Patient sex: M
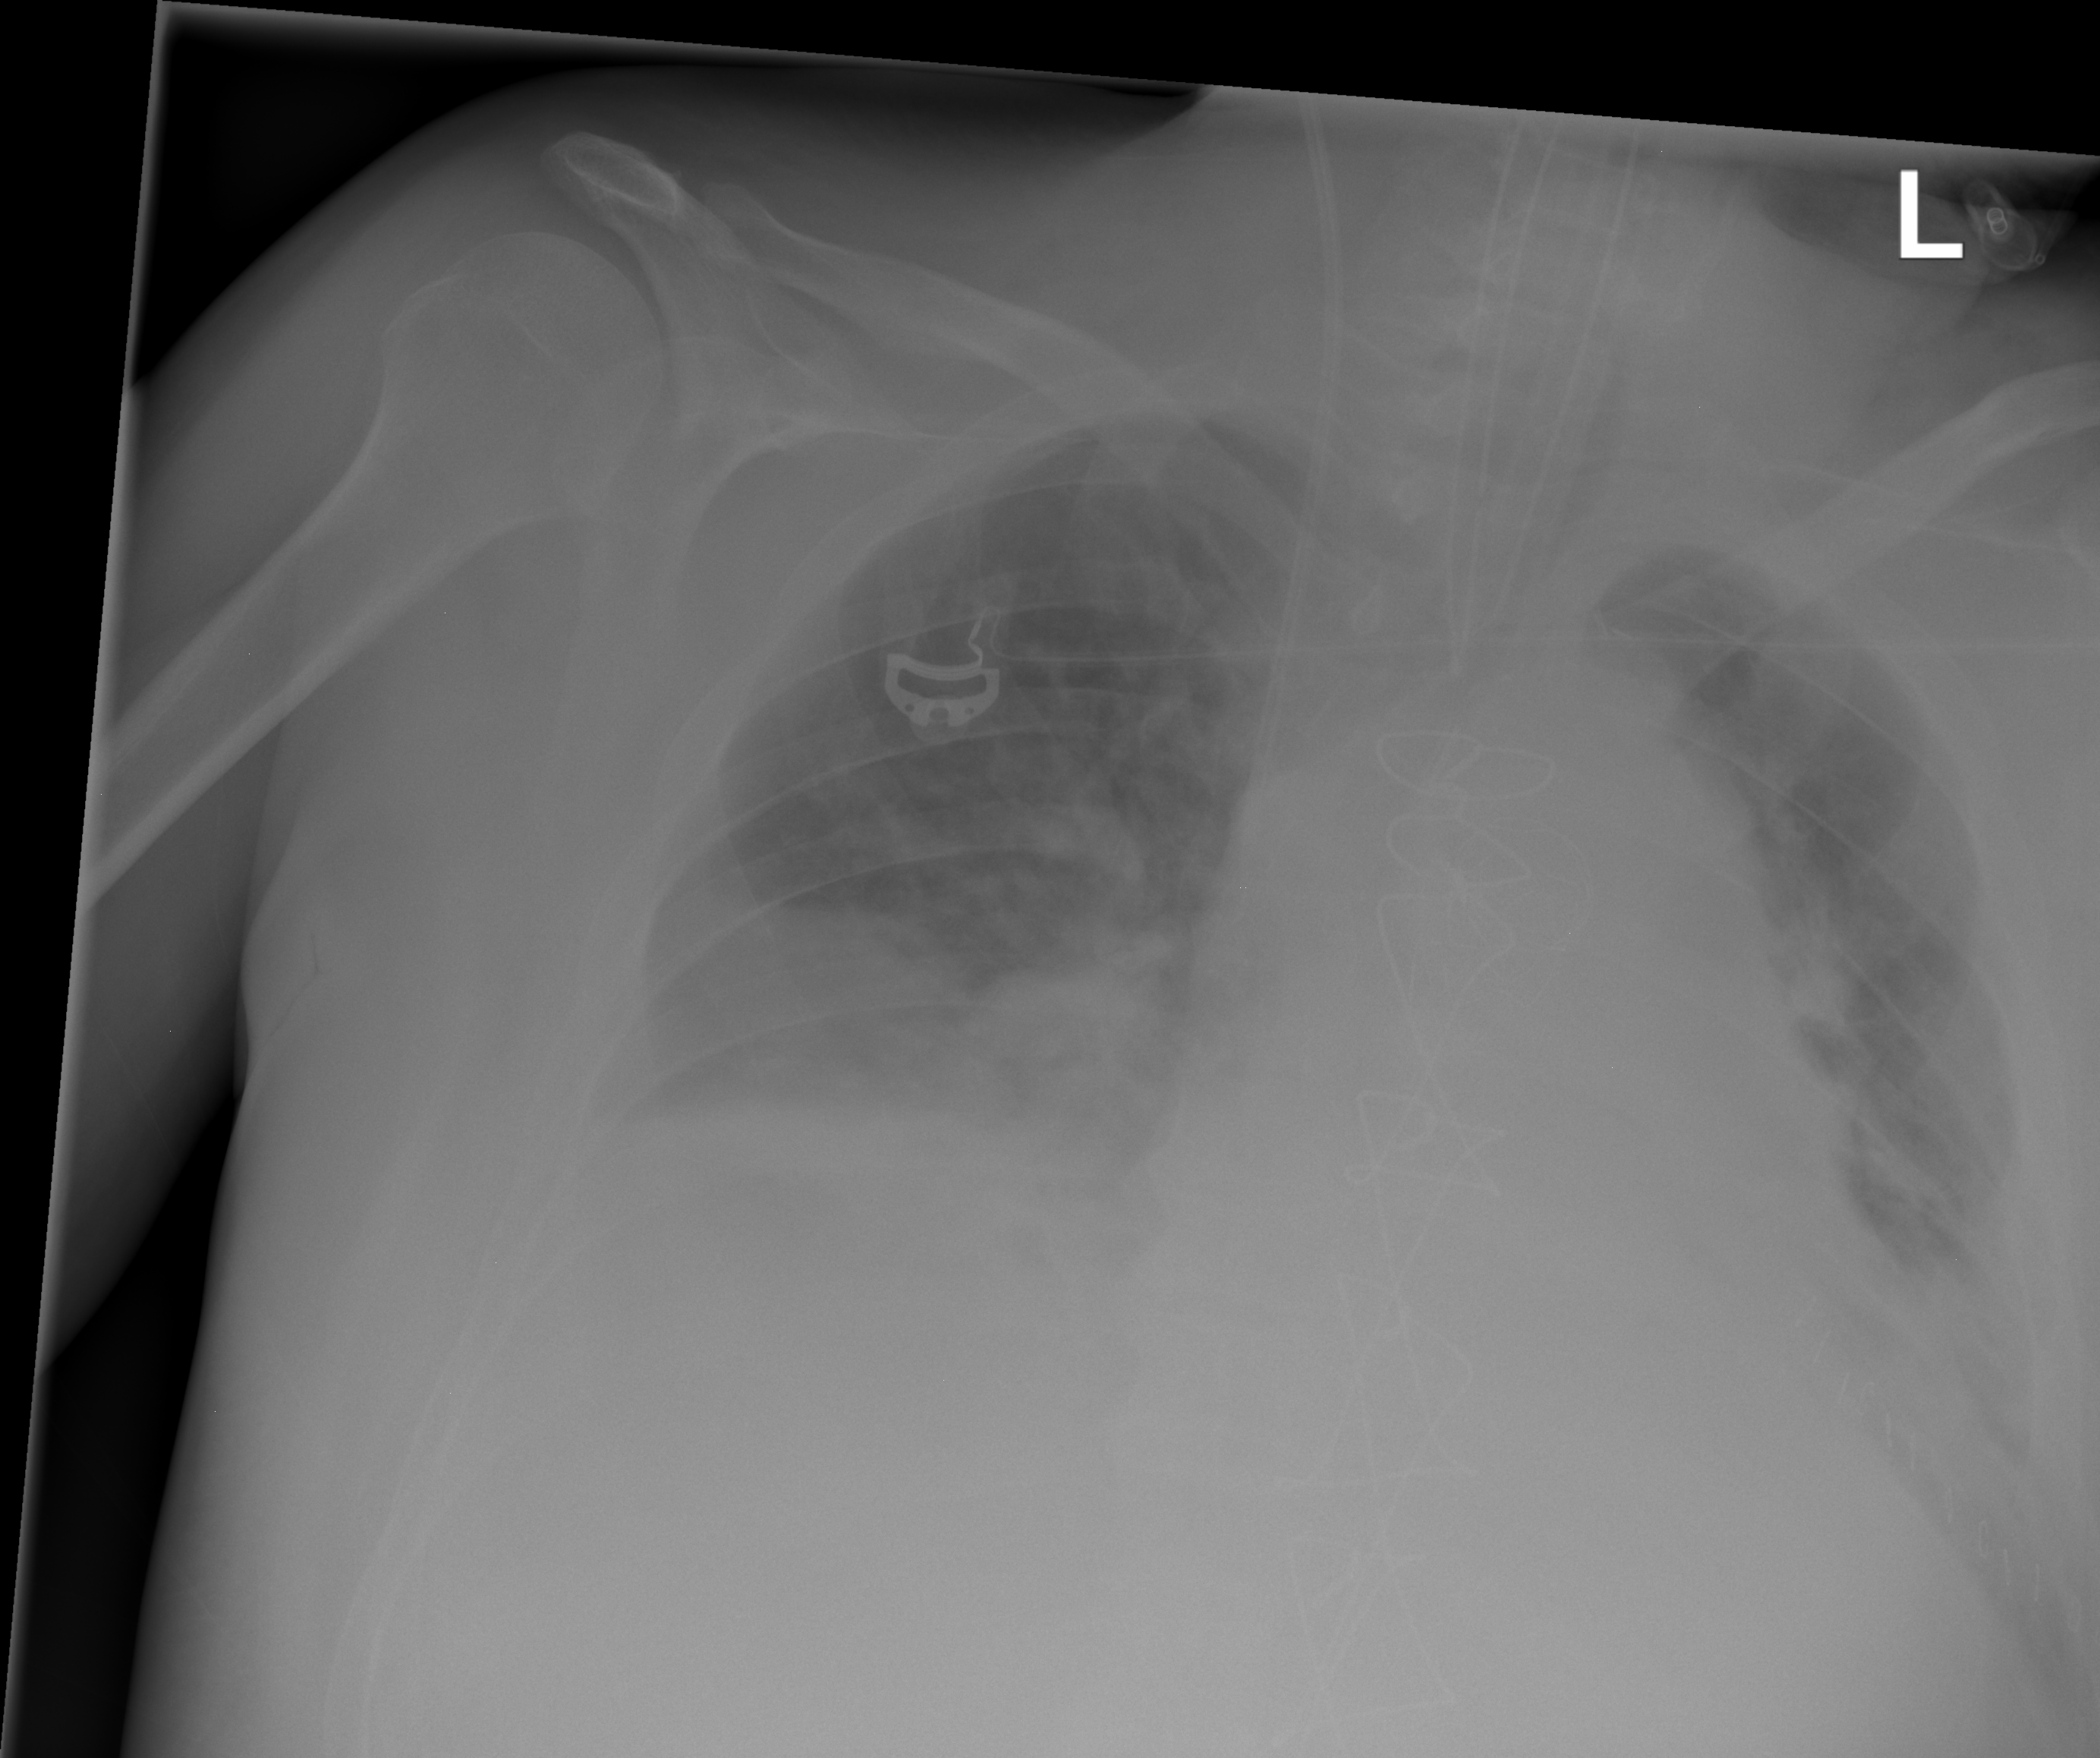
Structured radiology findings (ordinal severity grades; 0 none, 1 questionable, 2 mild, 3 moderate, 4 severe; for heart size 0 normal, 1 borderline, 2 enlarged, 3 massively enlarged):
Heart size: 1
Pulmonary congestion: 0
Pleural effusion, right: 2
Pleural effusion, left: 2
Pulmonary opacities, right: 2
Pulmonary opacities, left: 2
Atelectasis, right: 2
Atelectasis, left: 2